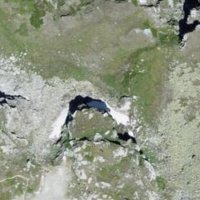
EUNIS habitat code: 26
Species observed at this site:
Saxifraga paniculata
Agriades glandon
Oxyria digyna
Bistorta vivipara